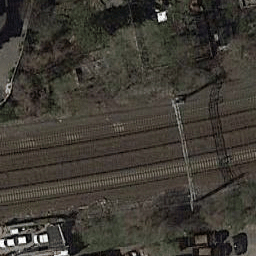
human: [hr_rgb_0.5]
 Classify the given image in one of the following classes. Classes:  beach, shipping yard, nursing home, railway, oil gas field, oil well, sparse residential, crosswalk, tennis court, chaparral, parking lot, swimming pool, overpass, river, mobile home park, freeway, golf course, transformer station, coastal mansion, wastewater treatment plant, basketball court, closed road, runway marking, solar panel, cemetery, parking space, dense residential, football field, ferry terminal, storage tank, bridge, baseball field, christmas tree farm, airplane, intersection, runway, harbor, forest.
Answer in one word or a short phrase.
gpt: railway